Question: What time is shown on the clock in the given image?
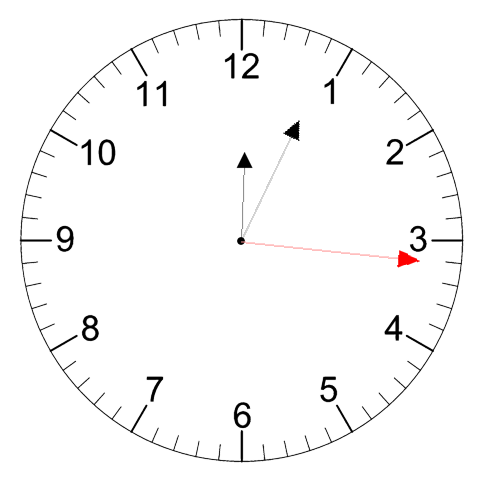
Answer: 12:04:16